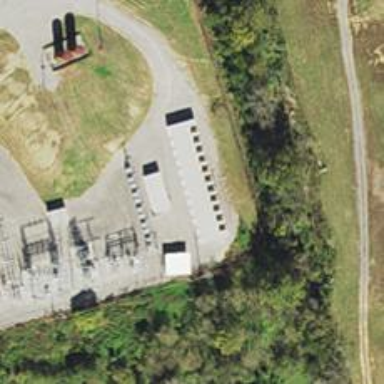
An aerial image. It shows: Generator for power supply.